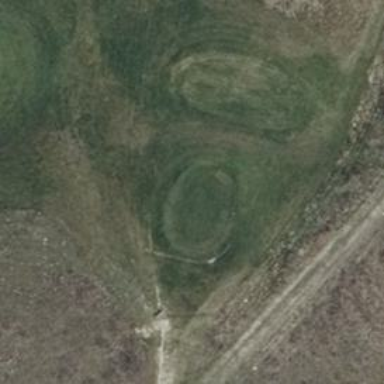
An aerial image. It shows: Golf tee.